Question: I have installed Sahi Pro 5 on Windows 7. After installing successfully I double click on "Sahi Pro" desktop icon. A command prompt and Sahi Dashboard was appeared. But a pop up was appeared asking to add license. So, I need to add license. Otherwise I am NOT able to launch Sahi Pro.
How can I add license?

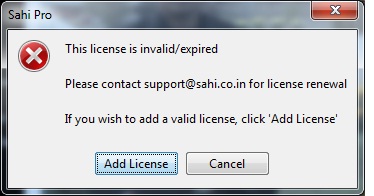
Answer: When you download Sahi_pro. You should get one auto generated email with the Sahi_pro trial license of 1 month as the attachment (license.data file).
Download license.data into your file directory.
Click "Add License" button and browse to the license.data file.
option2.
Copy "license.data" into the Sahi_installed_directory/userdata/config folder and restart Sahi.